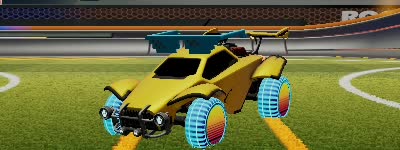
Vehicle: octane